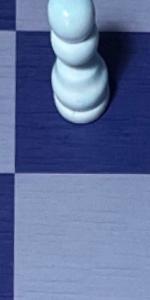
Label: Empty